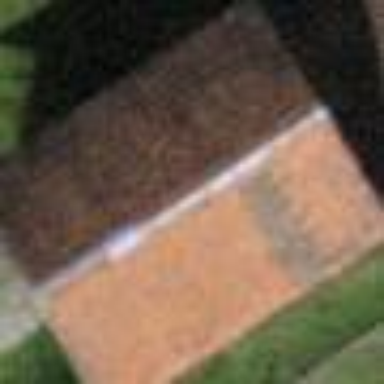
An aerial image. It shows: Shed.